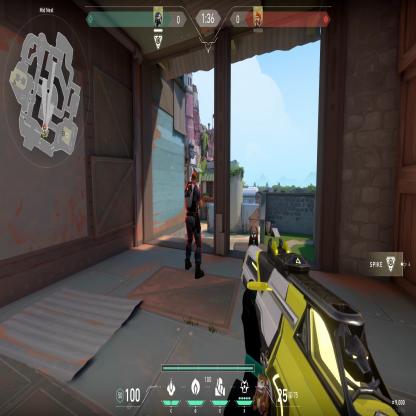
Label: enemy